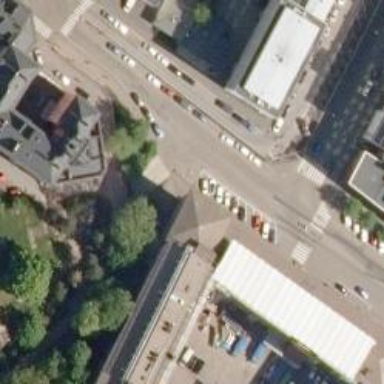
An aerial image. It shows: Part of building with brown metal roof.